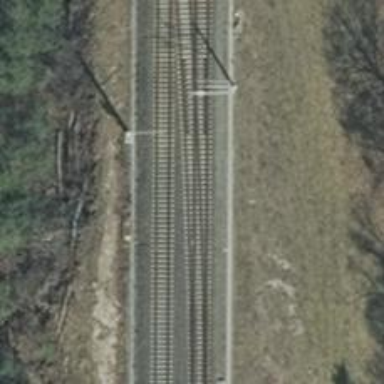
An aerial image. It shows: Railway with electrified contact lines.